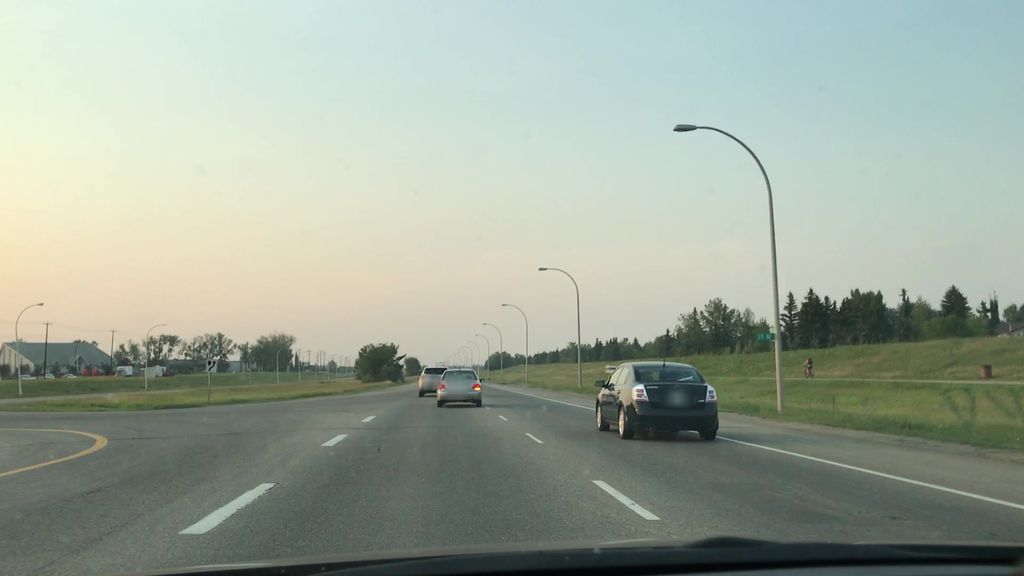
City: edmonton